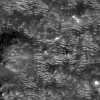
Atmospheric dust classification: not_dusty